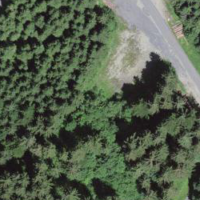
EUNIS habitat code: 43
Species observed at this site:
Caltha palustris